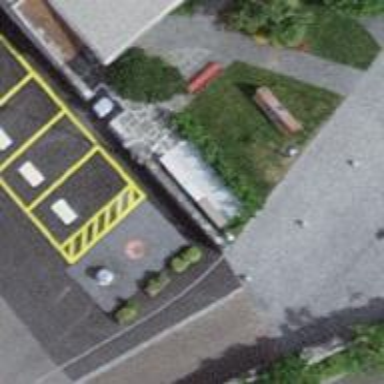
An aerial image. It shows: Charging station.